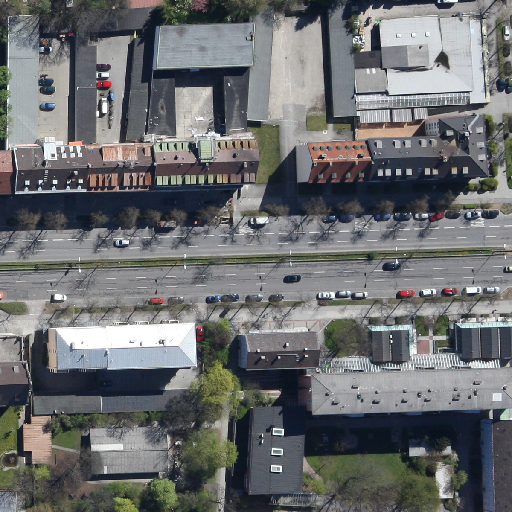
Referring expression: bikeway along with tree